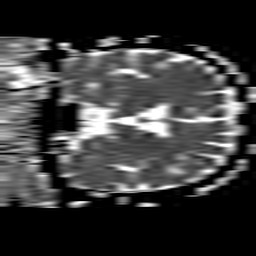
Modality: ADC
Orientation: coronal
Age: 38
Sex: male
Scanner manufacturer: philips
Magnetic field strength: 1.5 T
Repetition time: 4.6 s
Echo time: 0.07505 s